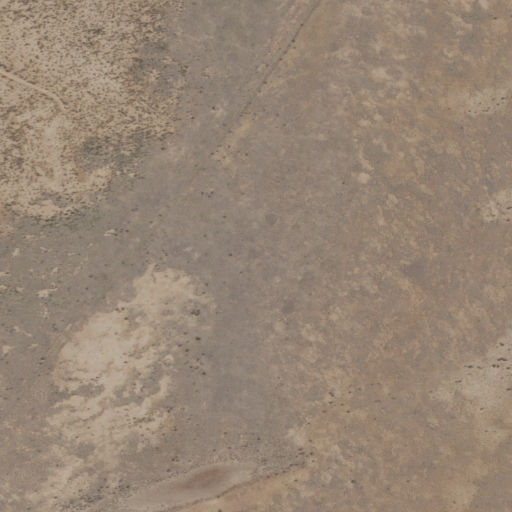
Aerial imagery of plain(s) in New Mexico named Apache Flats containing grassland and shrub